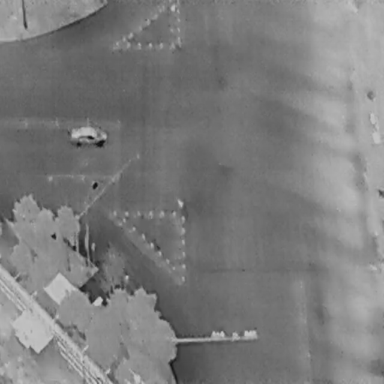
There is a Car in the infrared image.